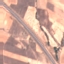
Land use / land cover class: Highway